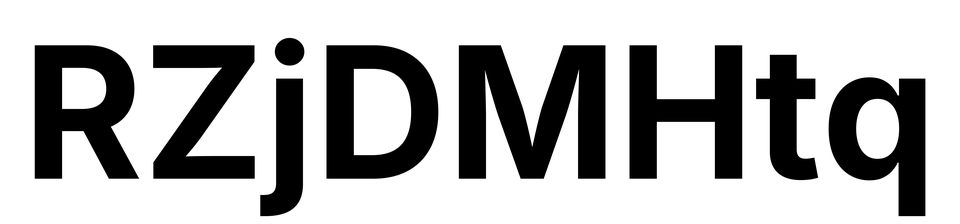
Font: Inter_Bold